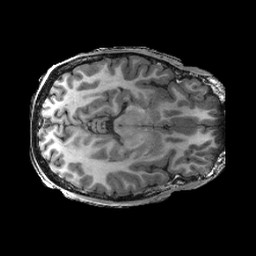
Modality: T1w
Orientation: axial
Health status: ill
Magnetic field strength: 3 T